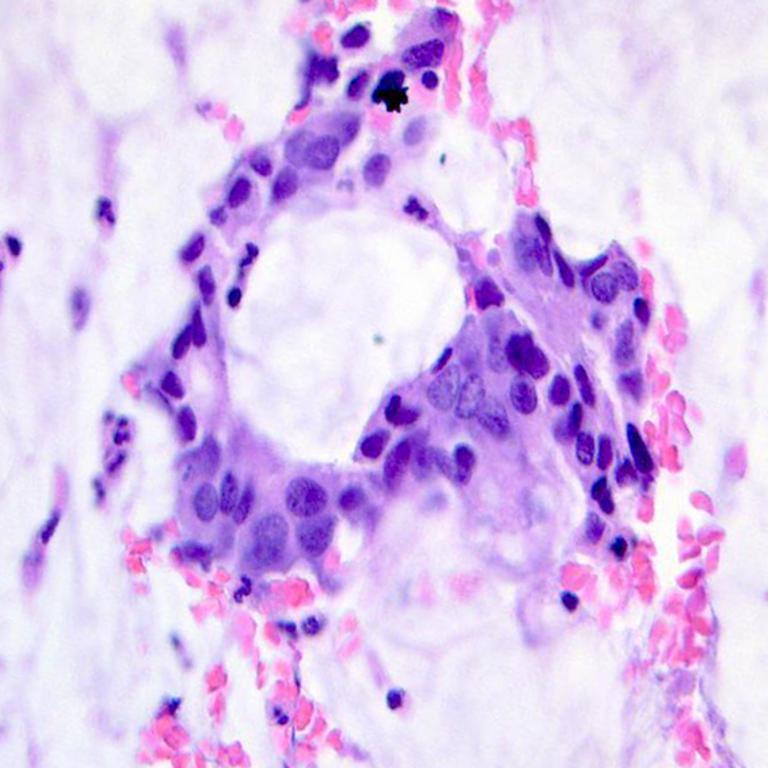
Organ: colon
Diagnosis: adenocarcinomas